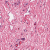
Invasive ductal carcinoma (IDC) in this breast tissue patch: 0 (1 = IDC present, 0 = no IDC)